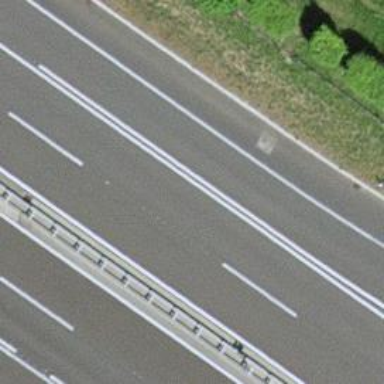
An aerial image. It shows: Motorway link.